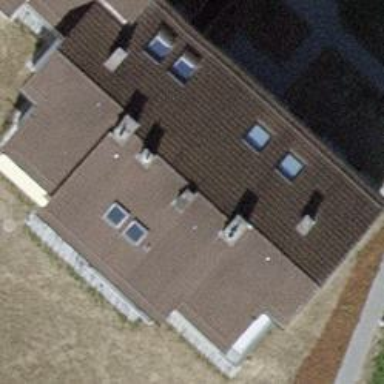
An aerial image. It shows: Gabled apartments building with pitched roof.